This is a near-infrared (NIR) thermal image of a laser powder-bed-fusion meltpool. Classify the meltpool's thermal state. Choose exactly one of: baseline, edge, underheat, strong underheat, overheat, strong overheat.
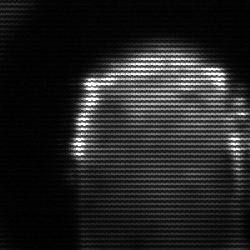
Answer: baseline